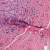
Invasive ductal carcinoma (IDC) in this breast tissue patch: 1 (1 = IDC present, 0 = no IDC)